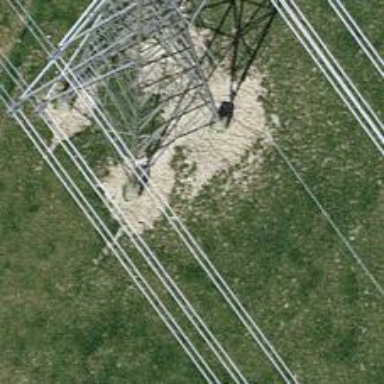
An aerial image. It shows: Power tower.